Interaction volume radius: 5 \u00c5
Interaction volume height: 25 \u00c5
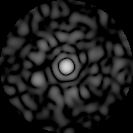
Disorder parameter: 0.8512